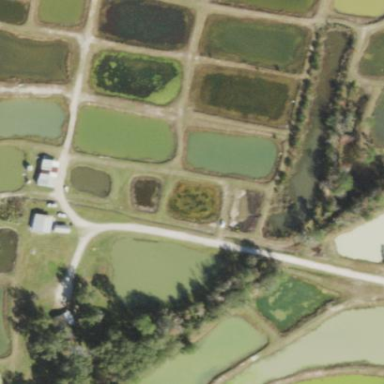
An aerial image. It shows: Area dedicated to aquaculture.